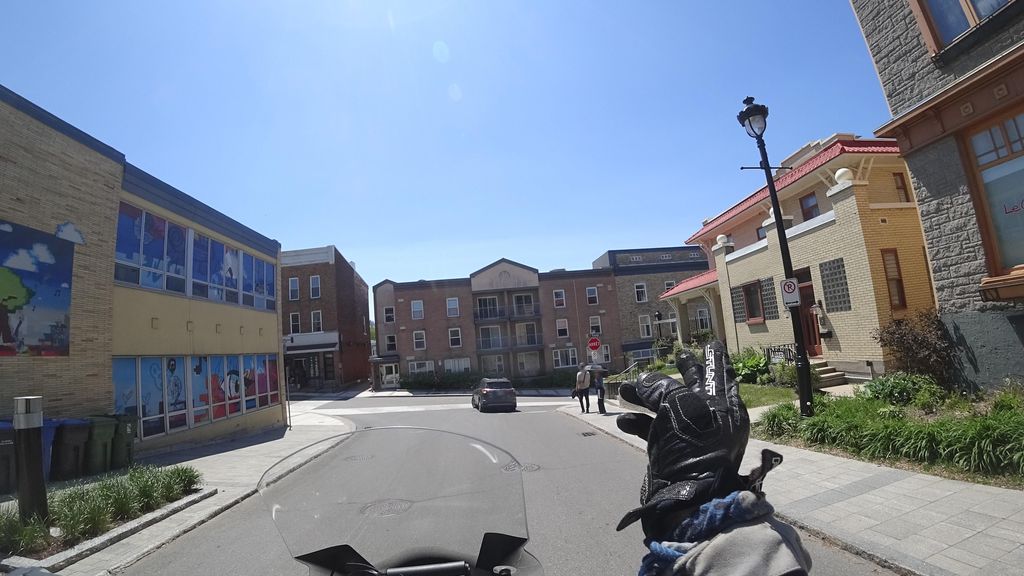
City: quebec_city